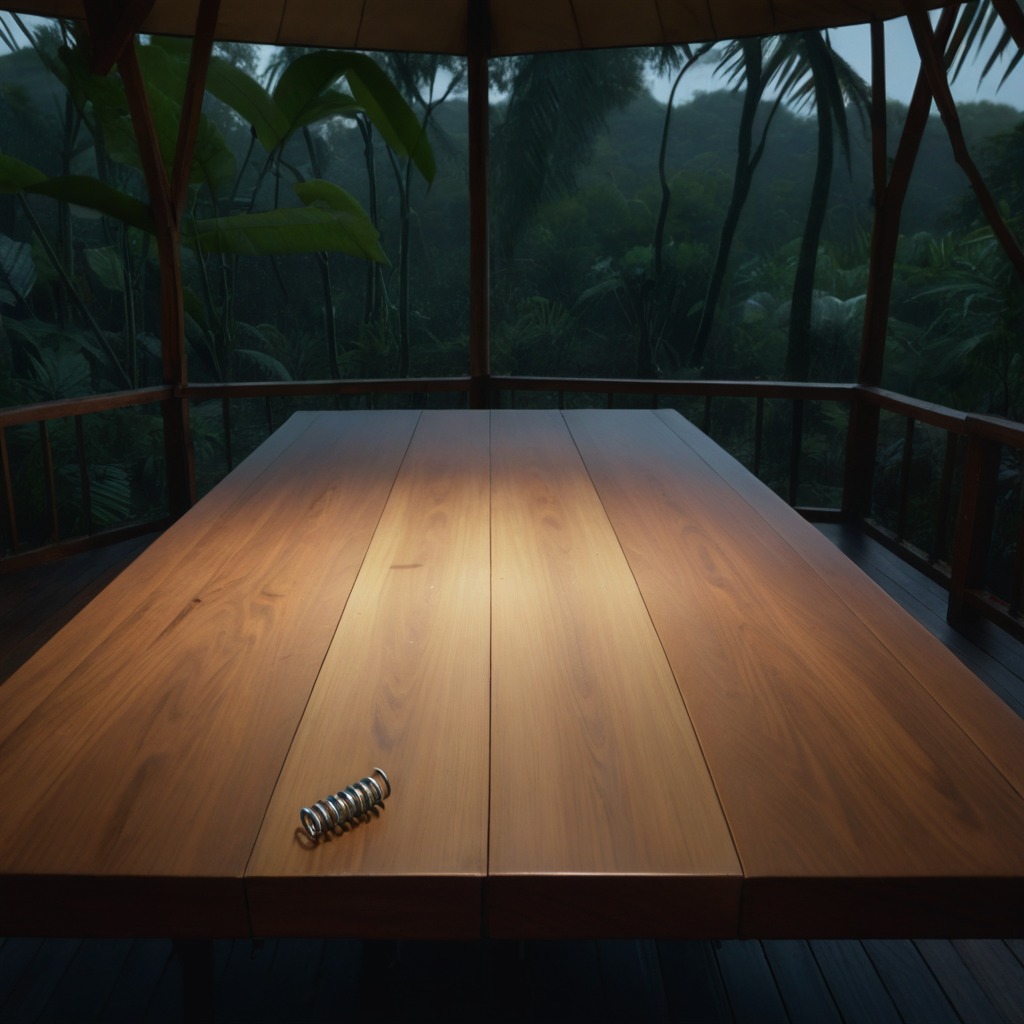
A coiled metal spring is lying on a wooden table inside a jungle field workshop tent at night.